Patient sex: F
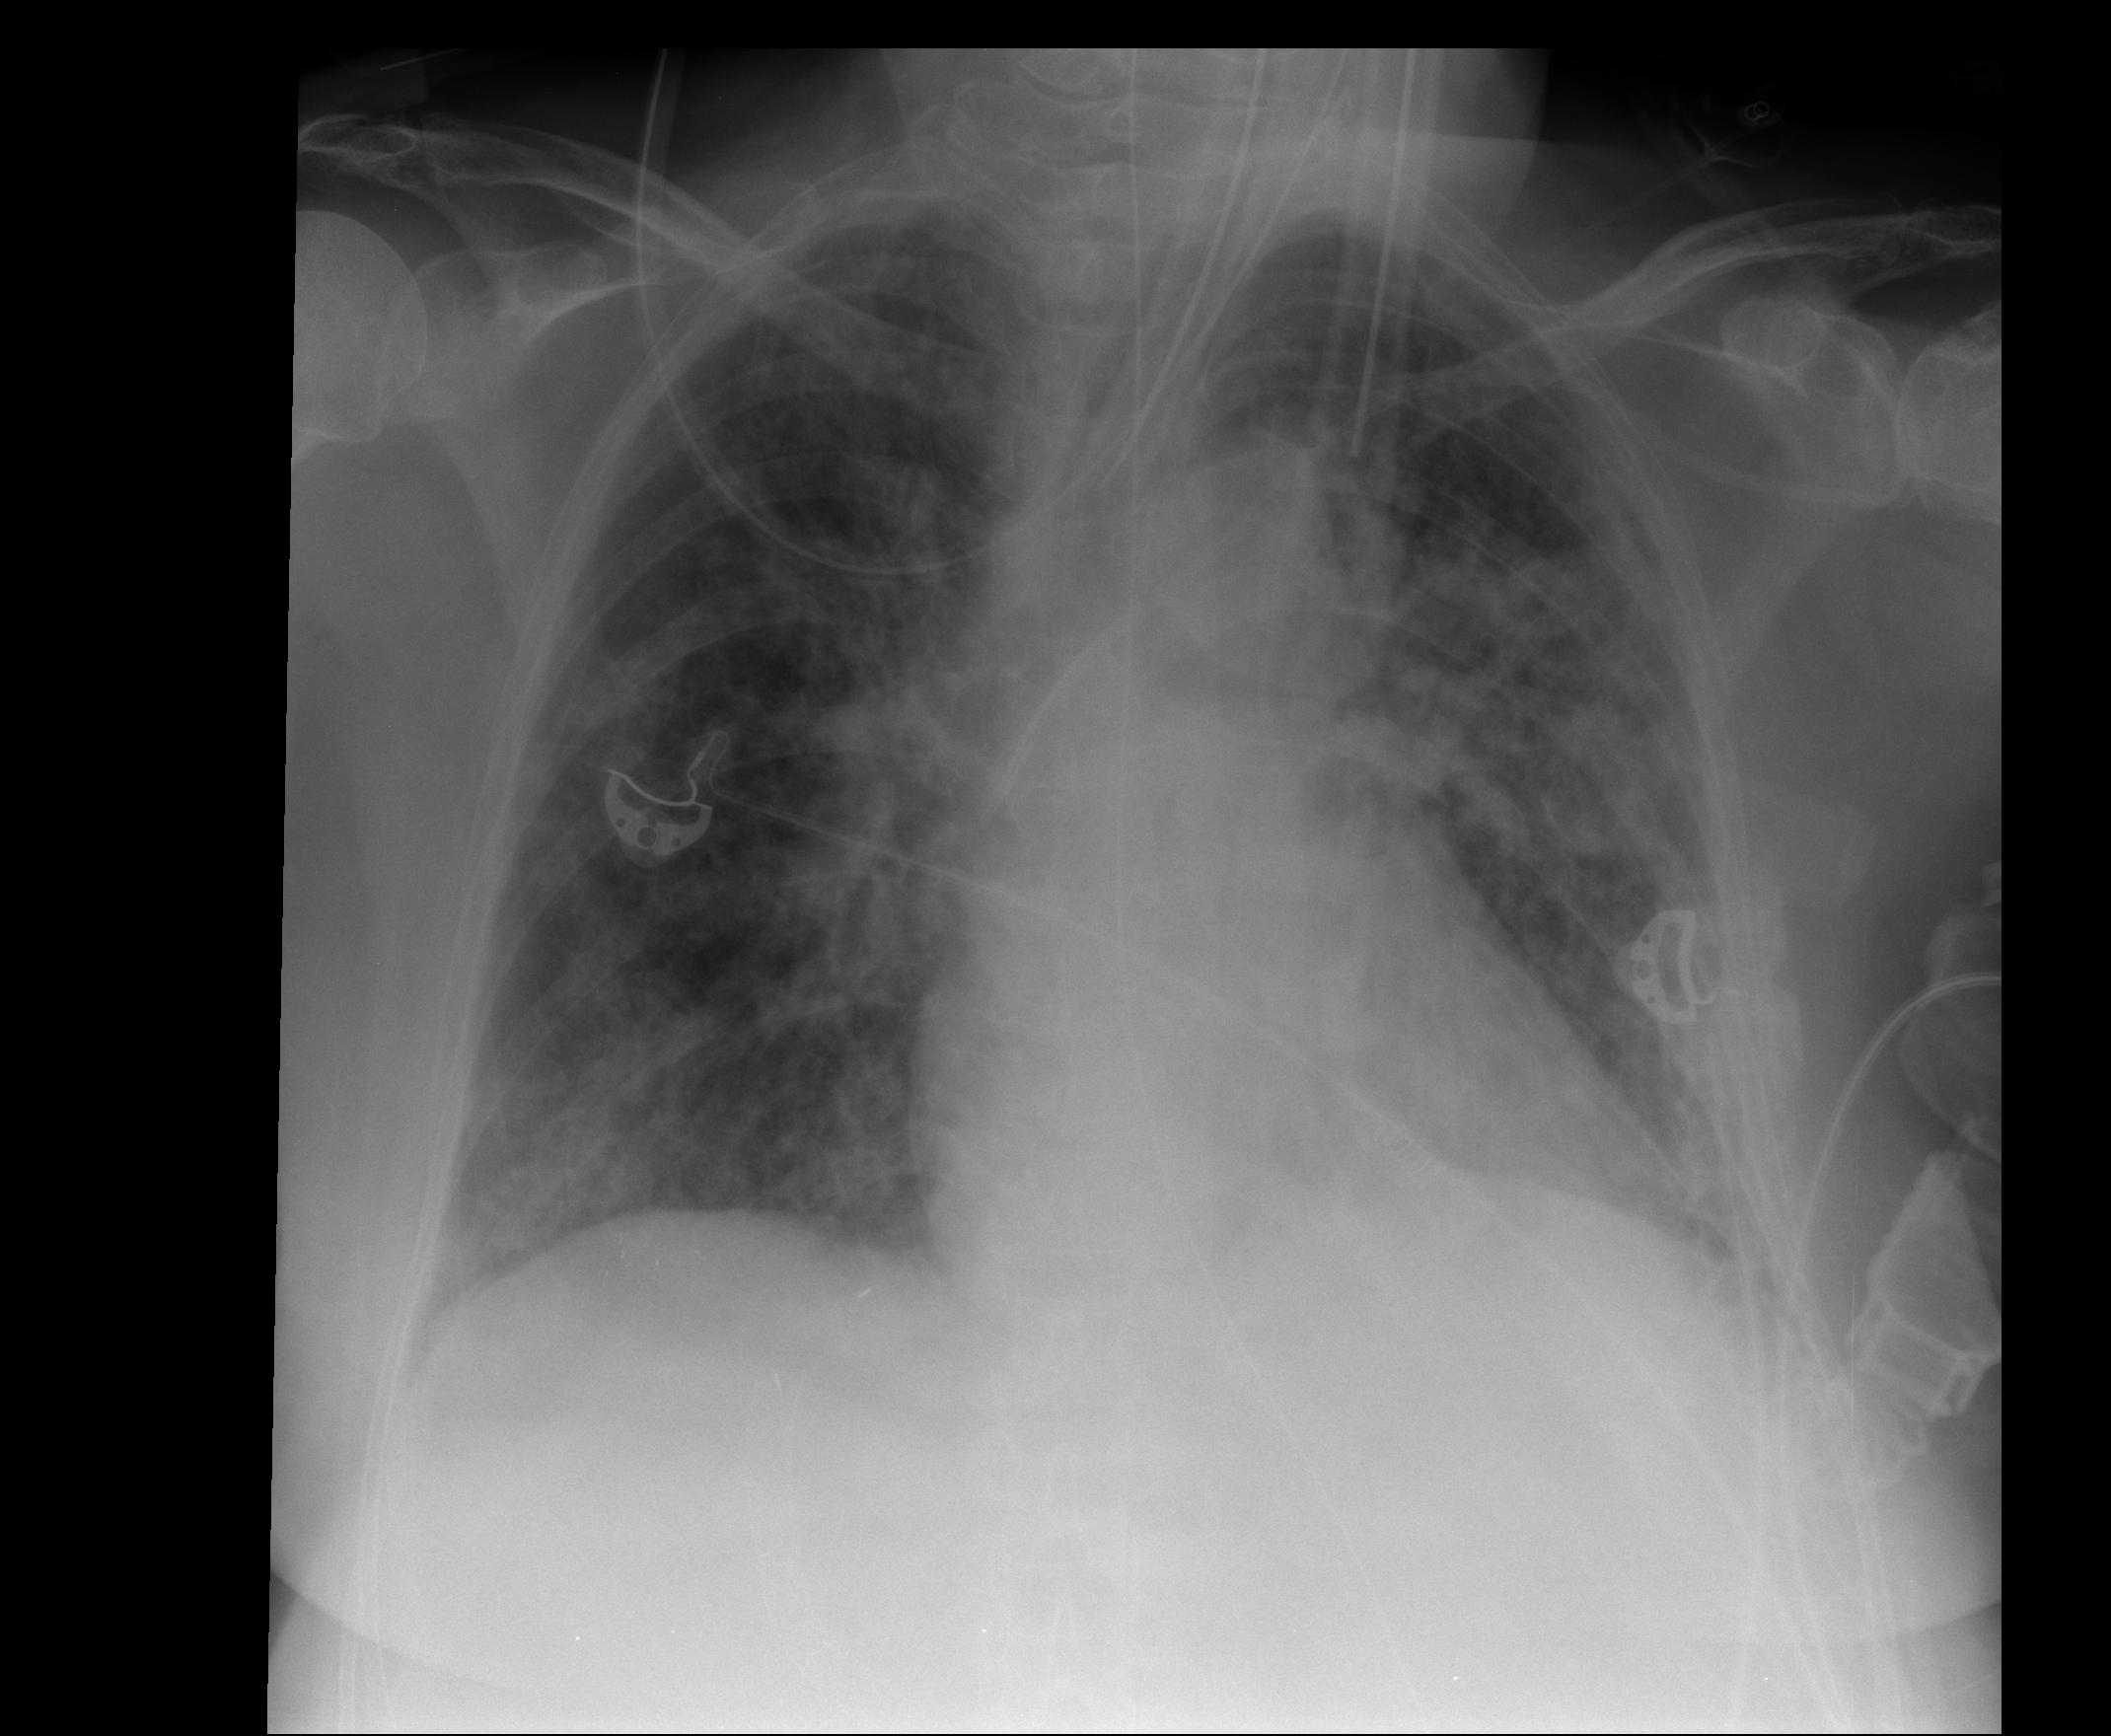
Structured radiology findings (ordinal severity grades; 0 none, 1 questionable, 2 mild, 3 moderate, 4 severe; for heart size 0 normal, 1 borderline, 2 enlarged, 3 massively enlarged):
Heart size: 0
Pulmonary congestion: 0
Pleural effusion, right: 1
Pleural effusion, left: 2
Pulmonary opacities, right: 4
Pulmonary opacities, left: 4
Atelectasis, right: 2
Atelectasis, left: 2